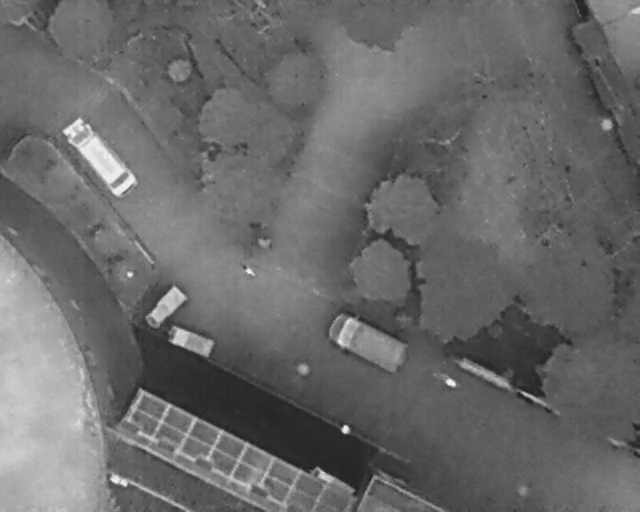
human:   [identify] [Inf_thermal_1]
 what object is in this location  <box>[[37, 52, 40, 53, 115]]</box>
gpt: <ref>1 medium person at the center</ref>

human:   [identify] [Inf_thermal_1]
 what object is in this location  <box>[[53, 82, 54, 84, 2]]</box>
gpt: <ref>1 small person at the bottom</ref>

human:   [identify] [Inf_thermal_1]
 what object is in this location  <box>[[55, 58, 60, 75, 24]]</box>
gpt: <ref>1 medium car at the center</ref>